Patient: sex M, age 28
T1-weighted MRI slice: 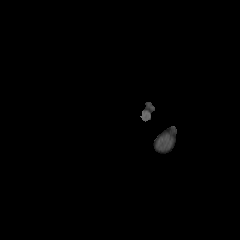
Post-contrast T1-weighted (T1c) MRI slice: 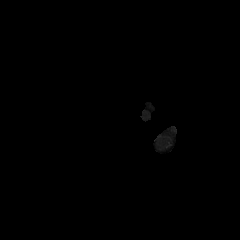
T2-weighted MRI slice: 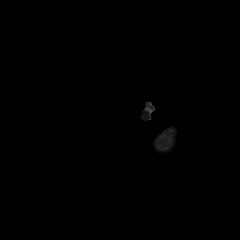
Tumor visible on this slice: no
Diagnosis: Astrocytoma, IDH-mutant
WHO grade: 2